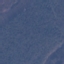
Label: Forest